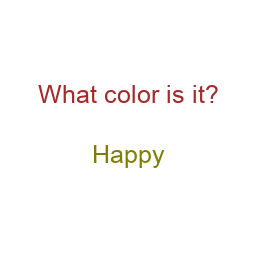
Color: olive
Background color: white
Question text color: brown